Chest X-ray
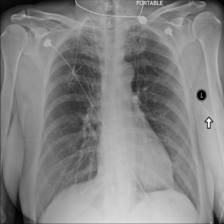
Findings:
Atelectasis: negative
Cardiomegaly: negative
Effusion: negative
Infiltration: negative
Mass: negative
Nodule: negative
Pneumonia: negative
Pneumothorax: negative
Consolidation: negative
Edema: negative
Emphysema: negative
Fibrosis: negative
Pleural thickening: negative
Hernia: negative